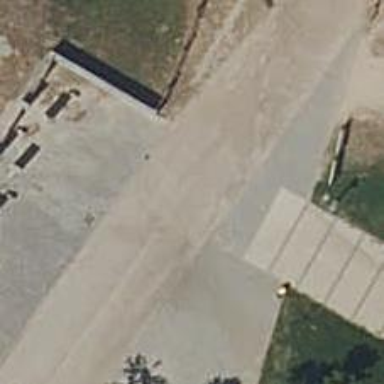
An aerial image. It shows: Paved footway.